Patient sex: M
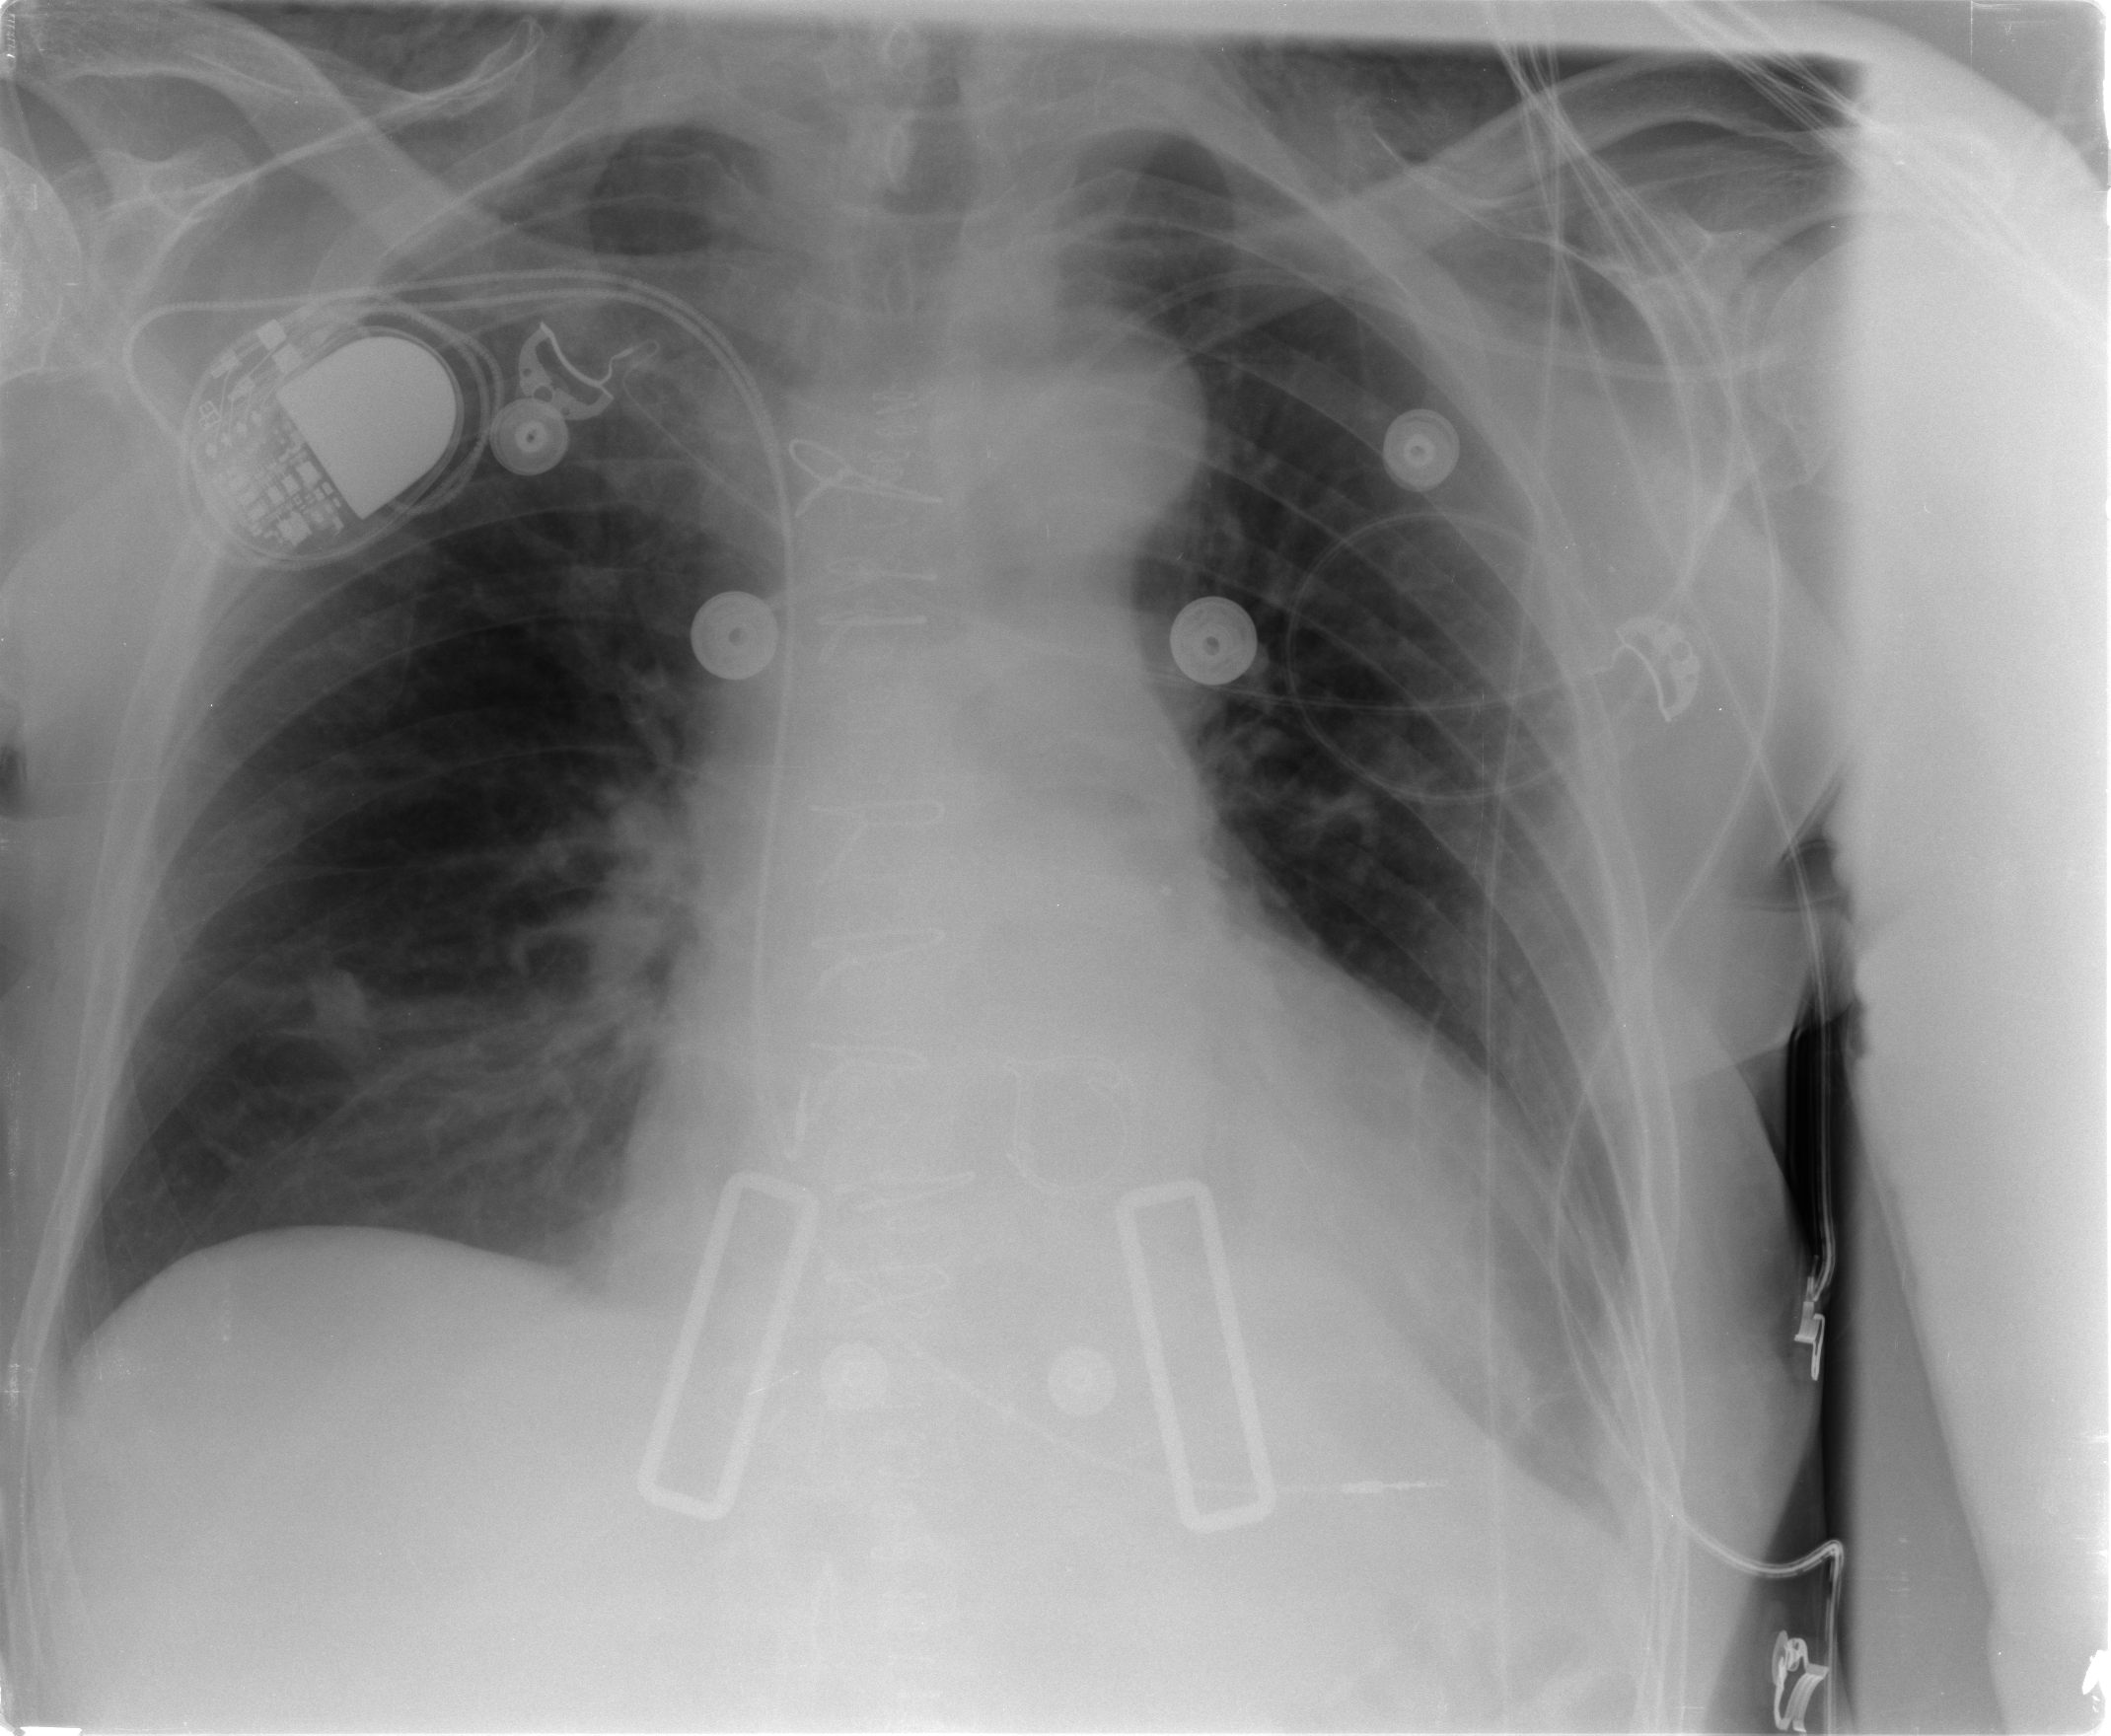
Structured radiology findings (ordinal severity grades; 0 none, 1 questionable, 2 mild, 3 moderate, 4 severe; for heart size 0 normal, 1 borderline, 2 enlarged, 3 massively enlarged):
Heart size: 0
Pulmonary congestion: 2
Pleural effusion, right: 0
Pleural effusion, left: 1
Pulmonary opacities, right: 0
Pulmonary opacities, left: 0
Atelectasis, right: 2
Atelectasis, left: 2